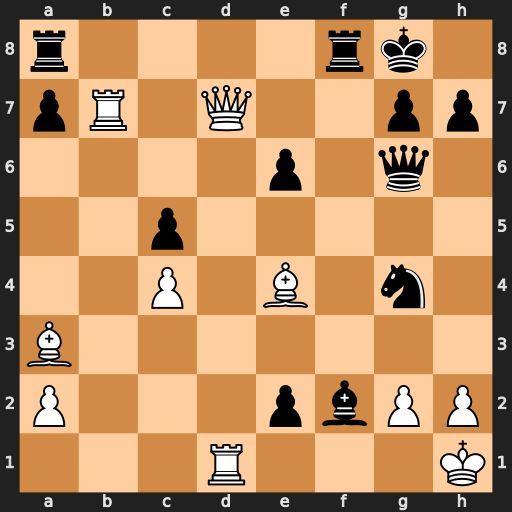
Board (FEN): r4rk1/pR1Q2pp/4p1q1/2p5/2P1B1n1/B7/P3pbPP/3R3K
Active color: w
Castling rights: -
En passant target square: -
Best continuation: Bxg6 Bd4 Qxe6+ Kh8 Qxe2 Nf2+ Qxf2